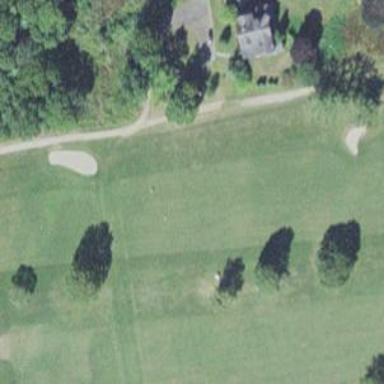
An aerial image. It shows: Golf hole.